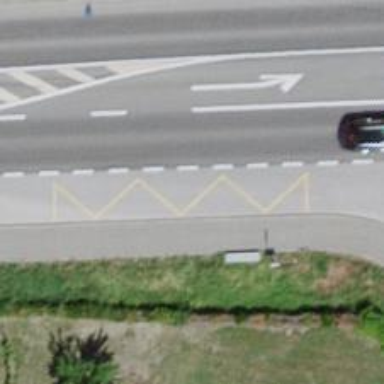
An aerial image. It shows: Bus stop with platform for public transport.